Question: This is the expansion diagram of a second-order Rubik's Cube. Given the initial state, you can perform 18 standard operations. Find the minimum number of steps to make the Rubik's Cube reach the restored state. The goal is to restore the cube to its original state, with green on the front face, white on the top, and yellow on the bottom, disregarding isomorphic configurations.
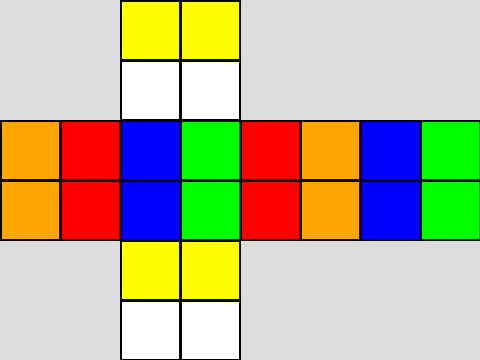
Answer: 2